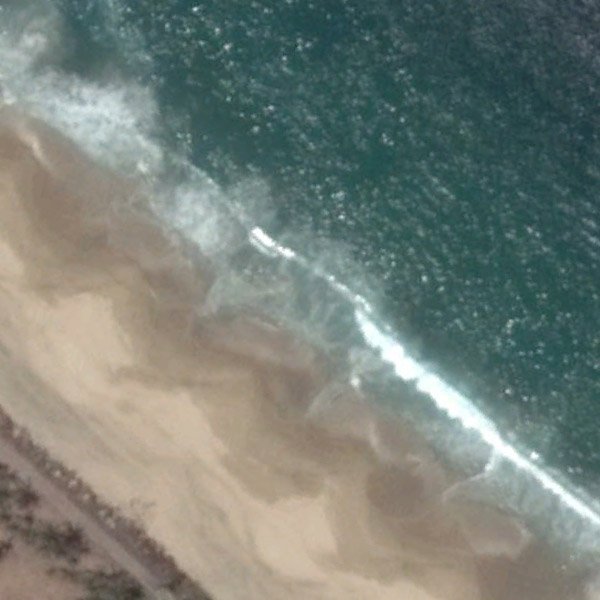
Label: Beach